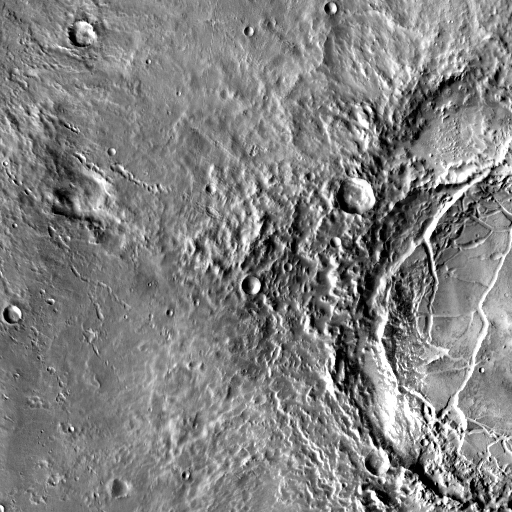
Crater classes present: Background, Other, Buried, Secondary